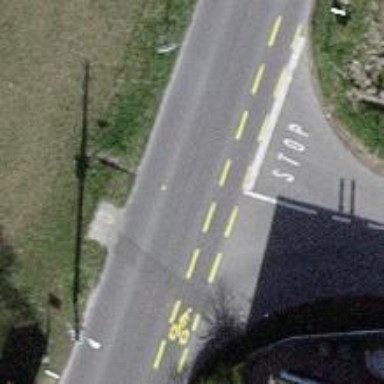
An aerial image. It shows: Bus stop with stop position for public transport.